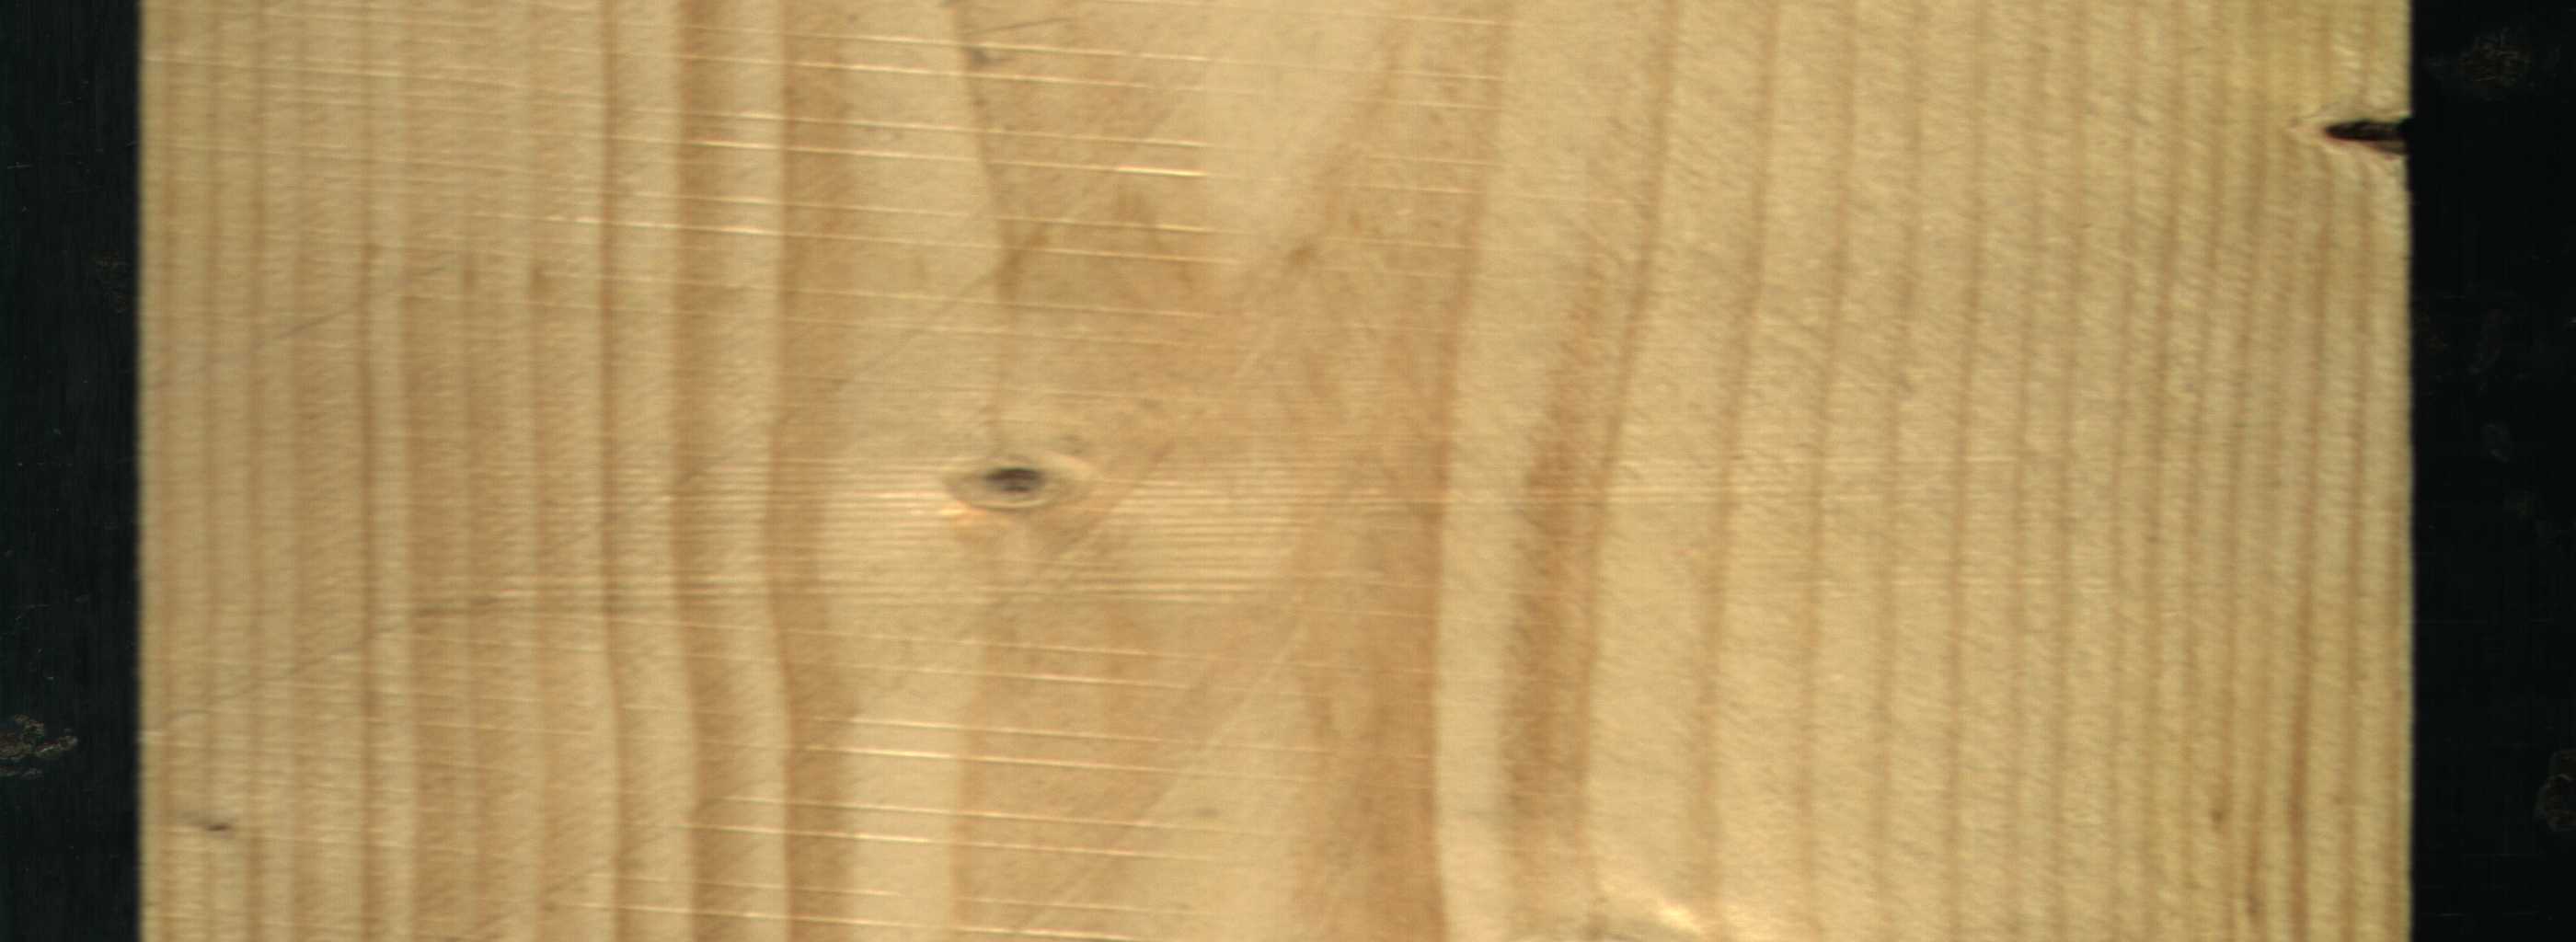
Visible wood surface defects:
Knot_missing
Live_Knot